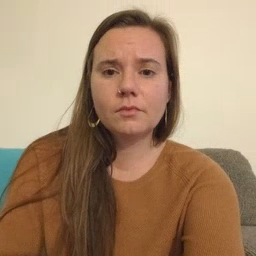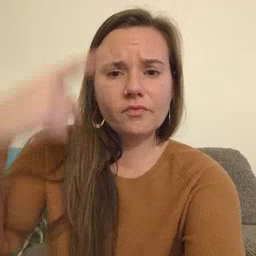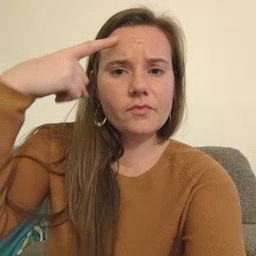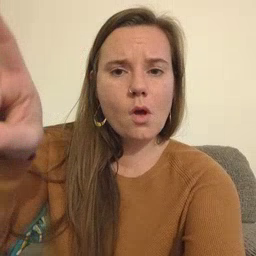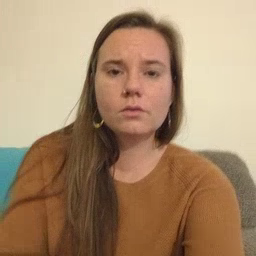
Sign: for